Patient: sex F, age 58
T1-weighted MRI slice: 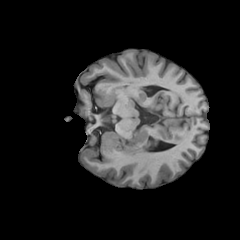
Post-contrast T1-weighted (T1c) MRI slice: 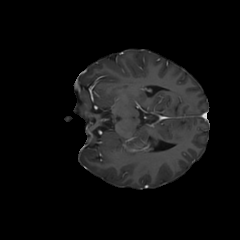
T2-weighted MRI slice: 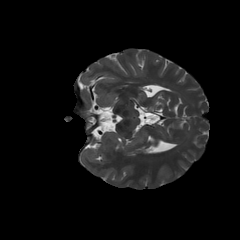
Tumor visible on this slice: no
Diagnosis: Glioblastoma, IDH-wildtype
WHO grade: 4